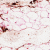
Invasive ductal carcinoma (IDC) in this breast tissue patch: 0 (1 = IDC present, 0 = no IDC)